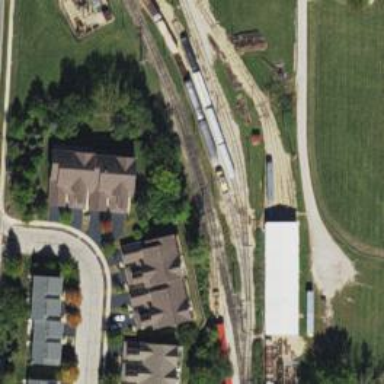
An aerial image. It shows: Preserved light rail railway yard with electrified contact lines.